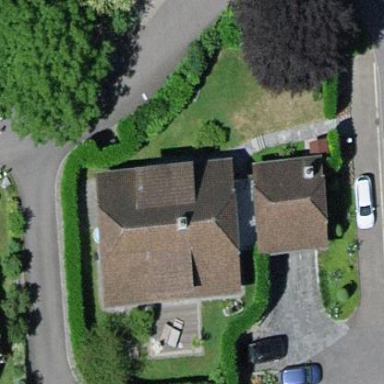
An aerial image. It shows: Residential building with half-hipped roof shape.